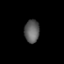
Tissue: prostate
Cell type: Epithelial cells
Senescence score: 0.338
Nuclear area (px): 334
Mean DAPI intensity: 94.799